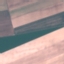
Land use / land cover: AnnualCrop